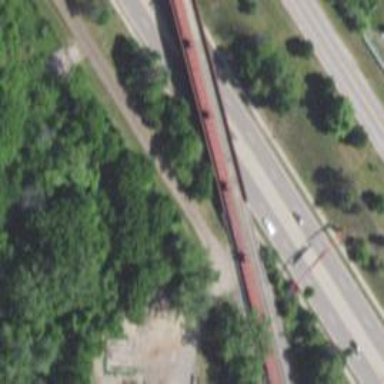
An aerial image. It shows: Bridge over railway line.